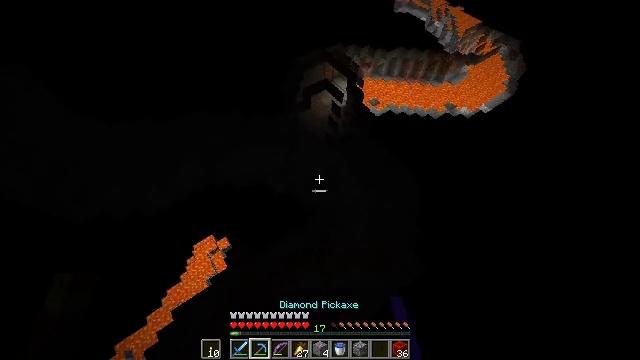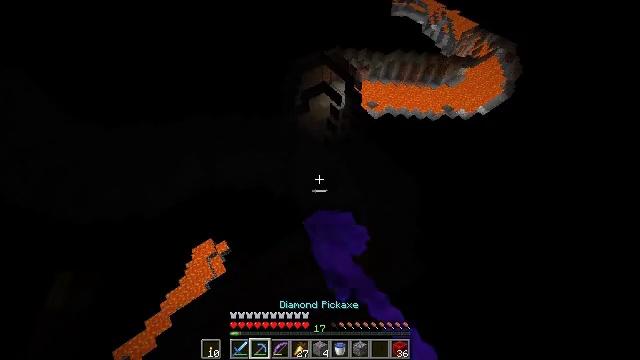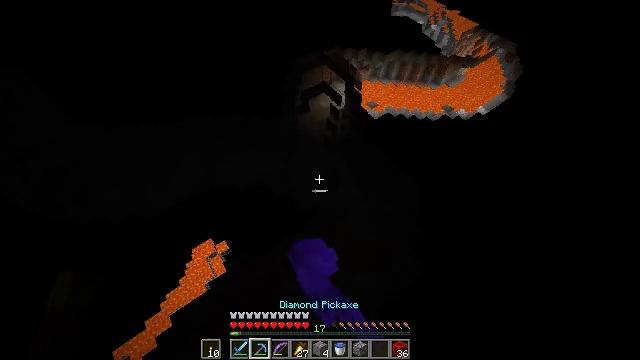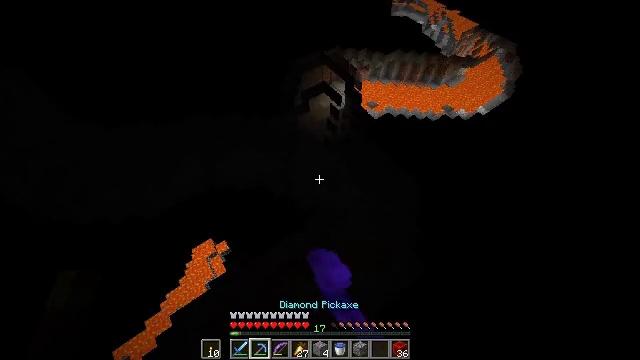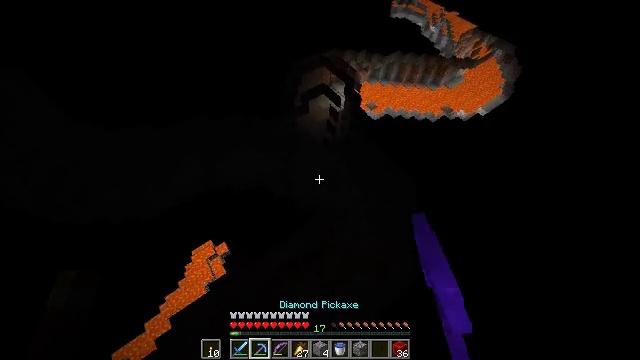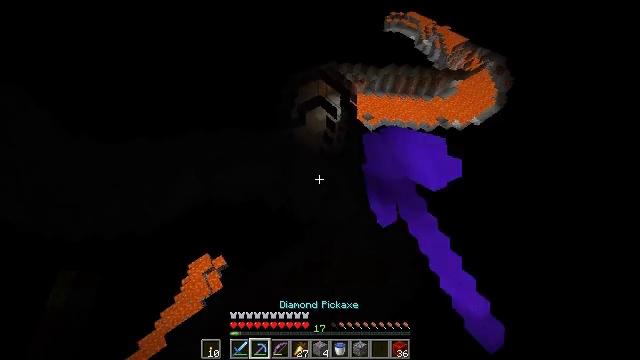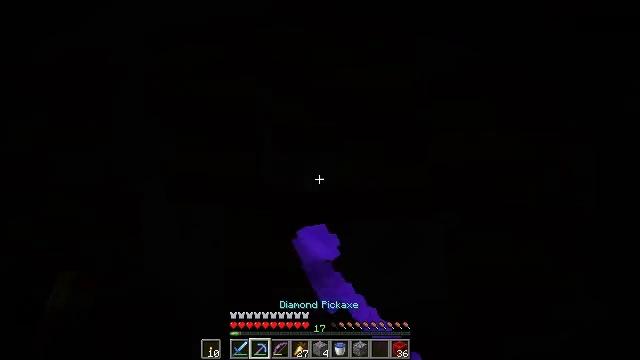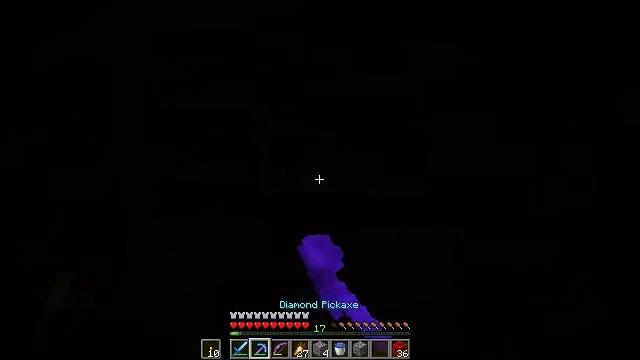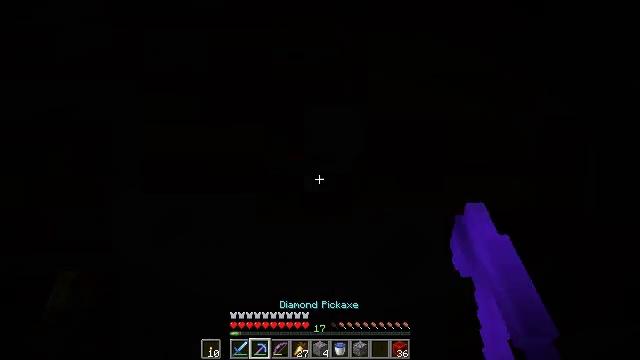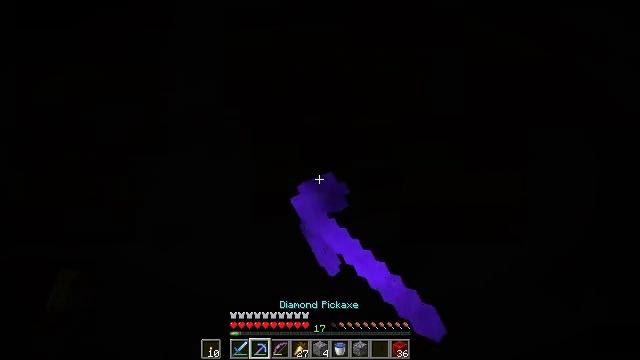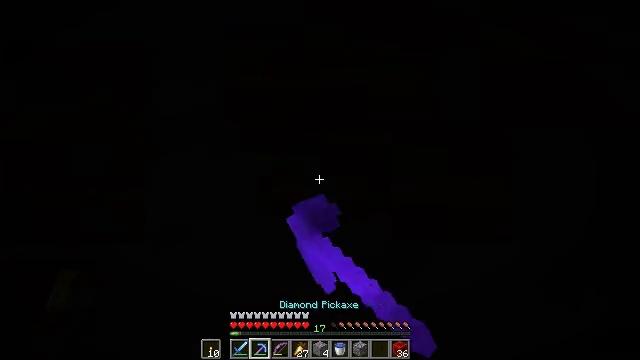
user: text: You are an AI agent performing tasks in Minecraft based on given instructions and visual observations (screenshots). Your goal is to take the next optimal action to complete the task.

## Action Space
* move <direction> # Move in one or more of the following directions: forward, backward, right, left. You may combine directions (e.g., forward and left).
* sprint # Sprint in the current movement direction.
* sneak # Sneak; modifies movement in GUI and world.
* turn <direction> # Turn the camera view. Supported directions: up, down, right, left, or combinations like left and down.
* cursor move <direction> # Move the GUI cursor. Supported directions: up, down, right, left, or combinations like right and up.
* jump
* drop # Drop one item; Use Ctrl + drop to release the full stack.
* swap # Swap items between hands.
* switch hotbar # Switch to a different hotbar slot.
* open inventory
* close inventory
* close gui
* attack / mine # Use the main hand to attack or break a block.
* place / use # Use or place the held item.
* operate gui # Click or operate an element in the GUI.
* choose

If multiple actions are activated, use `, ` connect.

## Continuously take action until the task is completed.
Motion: motion action
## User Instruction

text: Gather the composter from your farm.
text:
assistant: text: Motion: attack / mine
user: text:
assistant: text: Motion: attack / mine
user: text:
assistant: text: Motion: attack / mine
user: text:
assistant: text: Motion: attack / mine
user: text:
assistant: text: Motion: turn up, attack / mine
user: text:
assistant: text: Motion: turn right and up, attack / mine
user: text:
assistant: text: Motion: turn right and up, attack / mine
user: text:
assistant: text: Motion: turn up, attack / mine
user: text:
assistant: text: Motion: turn up, attack / mine
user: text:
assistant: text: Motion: attack / mine
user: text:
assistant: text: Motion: attack / mine